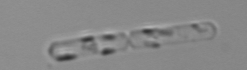
Label: Cerataulina_pelagica